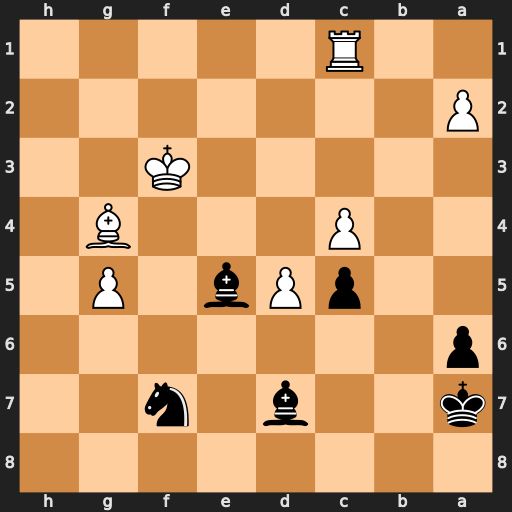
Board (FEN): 8/k2b1n2/p7/2pPb1P1/2P3B1/5K2/P7/2R5
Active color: b
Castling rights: -
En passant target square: -
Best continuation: Nxg5+ Ke3 Bxg4